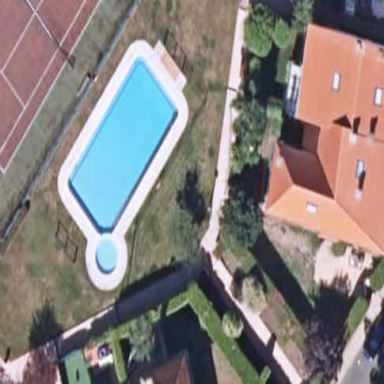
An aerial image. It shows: Swimming pool located in leisure land.